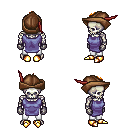
a pixel art fantasy rpg character, male body template, skeleton, chain tabard jacket, white pants, light blonde mohawk hairstyle, leather cap, metal gloves, gold boots, four views (front, back, left, right), 2x2 character sprite sheet, small pixel art, hard edges, no anti-aliasing